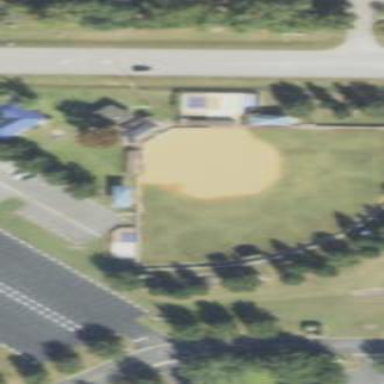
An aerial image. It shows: Baseball pitch for leisure land.